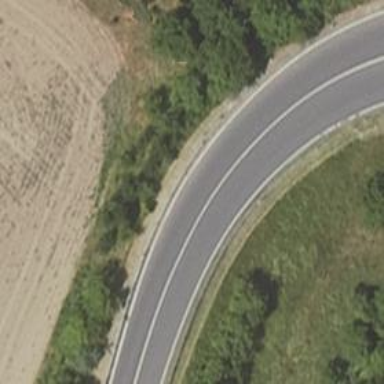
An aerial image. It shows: Asphalt trunk link road.